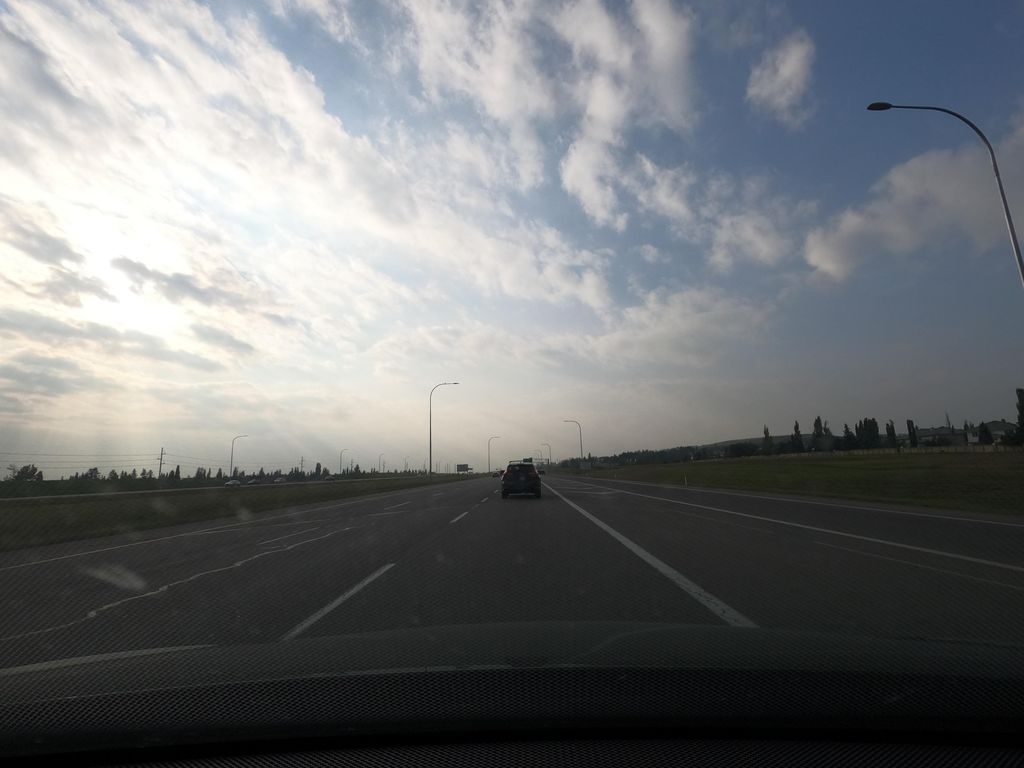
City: calgary